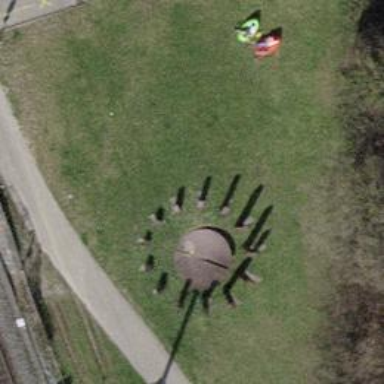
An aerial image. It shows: Sculpture memorial with historic significance.